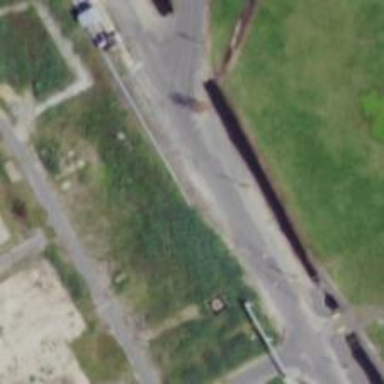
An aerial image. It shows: Disused railway spur line.